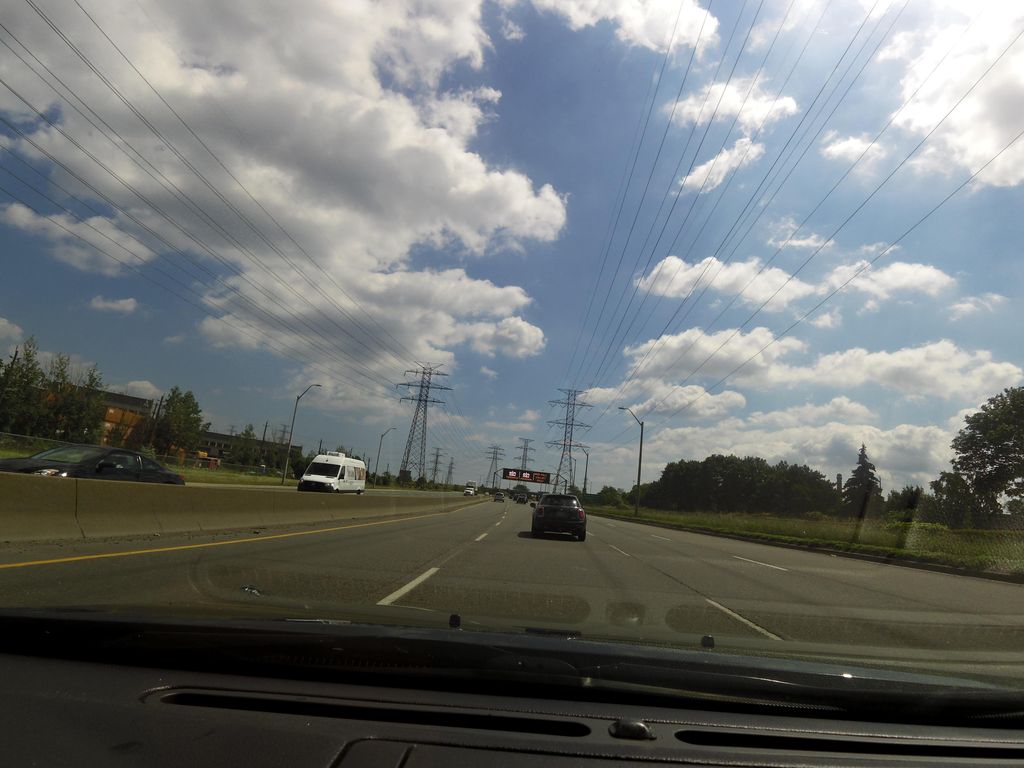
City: hamilton